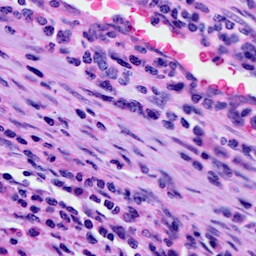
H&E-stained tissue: Cervix